Field crop: maize
Growth stage: 2
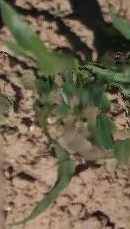
Species: maize